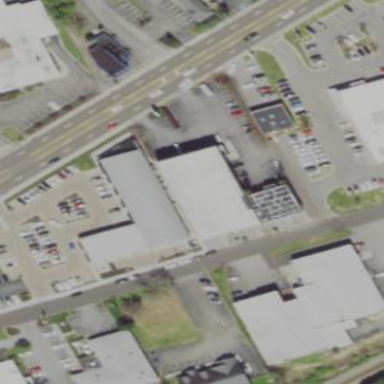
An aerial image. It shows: Commercial building.